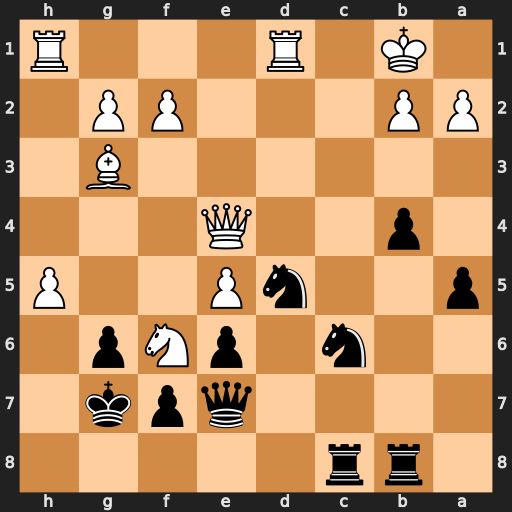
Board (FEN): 1rr5/4qpk1/2n1pNp1/p2nP2P/1p2Q3/6B1/PP3PP1/1K1R3R
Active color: b
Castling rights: -
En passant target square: -
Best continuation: Nc3+ Ka1 Nxe4